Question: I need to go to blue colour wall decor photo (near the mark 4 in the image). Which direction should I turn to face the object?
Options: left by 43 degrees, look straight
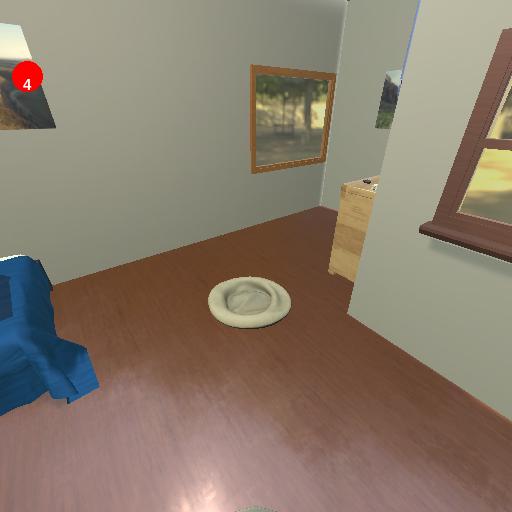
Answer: left by 43 degrees